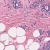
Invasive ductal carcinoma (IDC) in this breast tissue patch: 1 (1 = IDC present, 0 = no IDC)